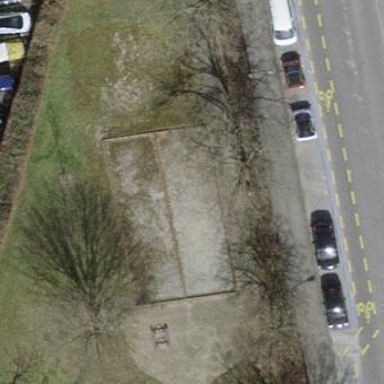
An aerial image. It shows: Boules pitch in the leisure land area.